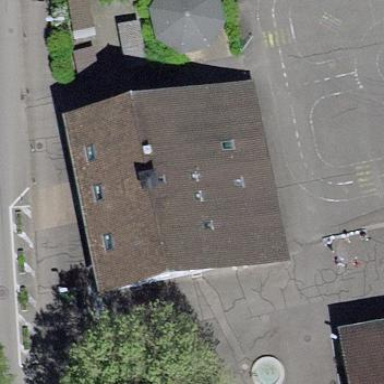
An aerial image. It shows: Kindergarten.